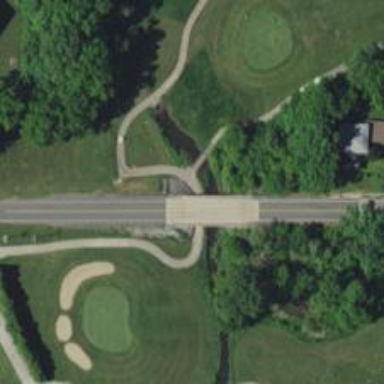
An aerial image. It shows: Path tunnel for golf carts.